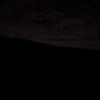
Label: space